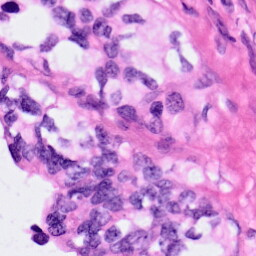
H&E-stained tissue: Pancreatic